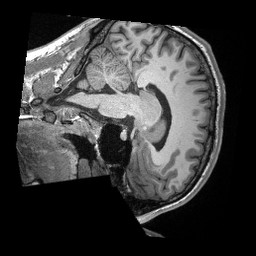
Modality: T1w
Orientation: sagittal
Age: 21
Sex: male
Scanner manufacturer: siemens
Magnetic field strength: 3 T
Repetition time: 2.3 s
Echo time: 0.00308 s